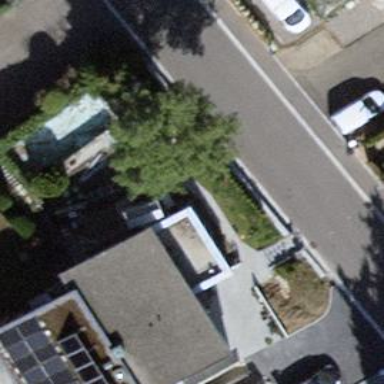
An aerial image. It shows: Flat-roofed building.